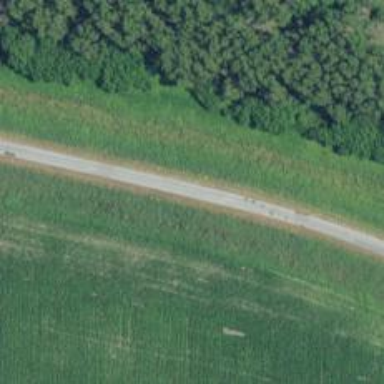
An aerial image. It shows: Unclassified road alongside levee embankment.